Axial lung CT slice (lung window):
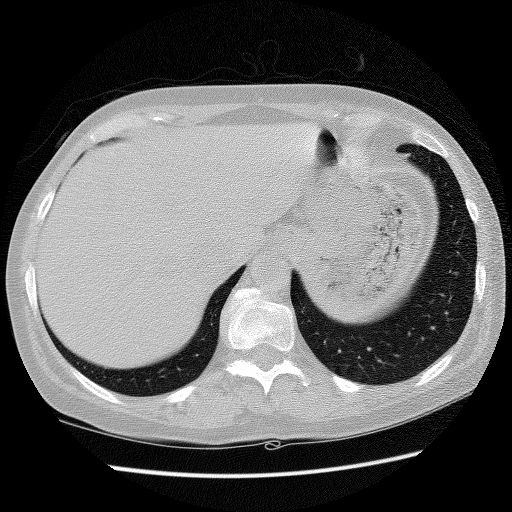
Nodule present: no